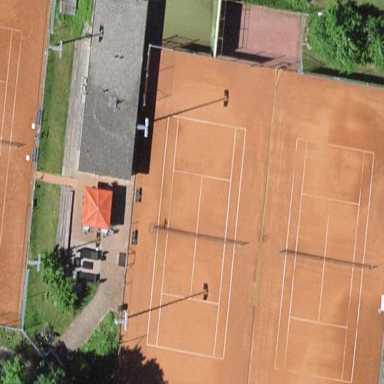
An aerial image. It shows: Tennis court on pitch.